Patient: sex M, age 55
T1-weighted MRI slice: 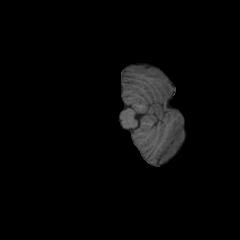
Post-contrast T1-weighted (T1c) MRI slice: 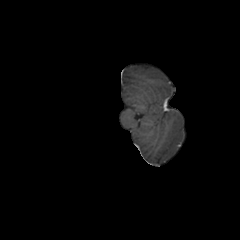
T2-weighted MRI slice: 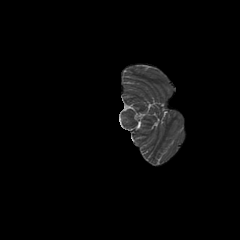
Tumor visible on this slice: no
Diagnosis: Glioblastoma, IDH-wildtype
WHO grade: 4